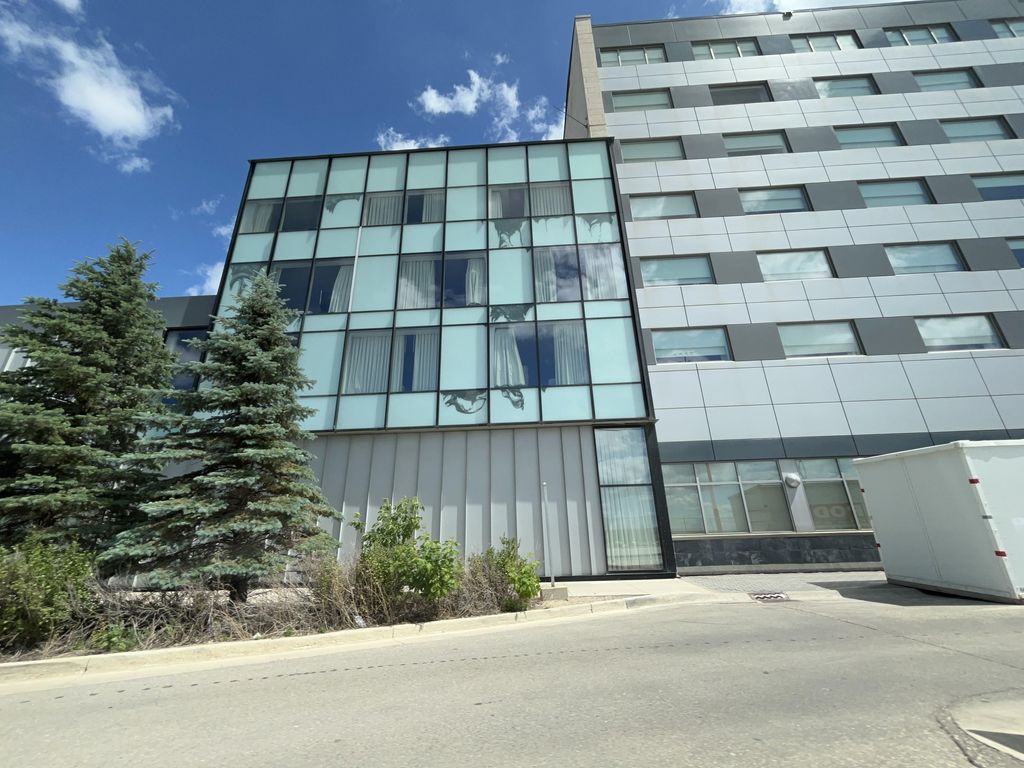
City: winnipeg